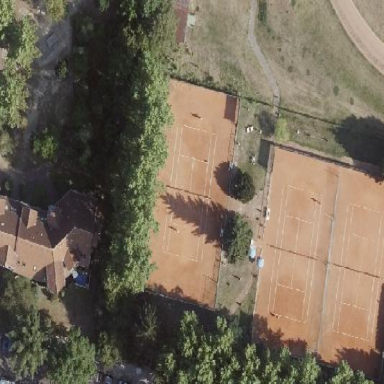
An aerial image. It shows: Clay tennis court in leisure land pitch.